You are looking at the short-time Fourier spectrogram of a rotating shaft's vibration signal. Determine the machine's mechanical condition. Answer with exactly one of: normal, misalignment, unbalance, looseness.
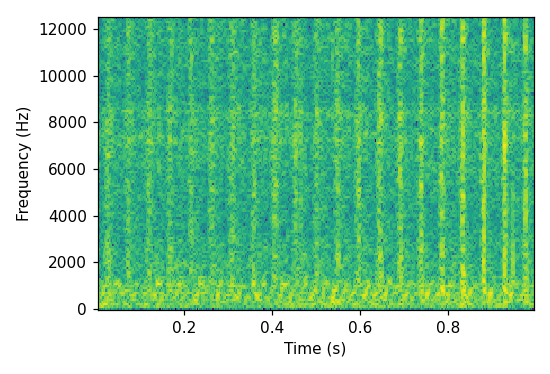
Answer: looseness